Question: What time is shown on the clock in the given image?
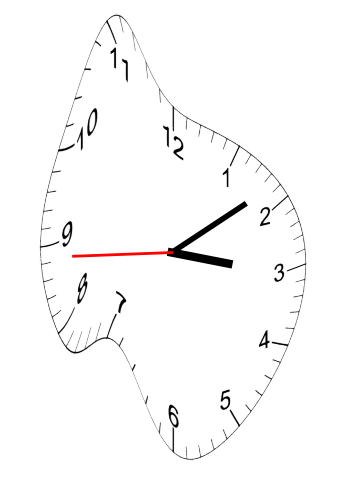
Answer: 03:08:44